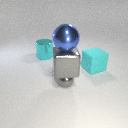
large blue metal sphere above large gray metal cube